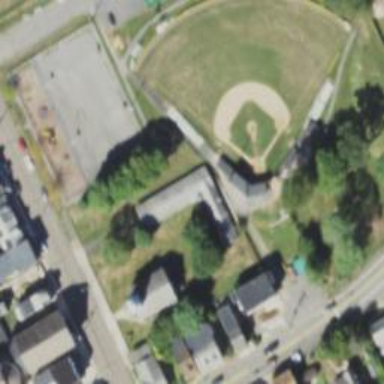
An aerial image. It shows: Baseball pitch for leisure and sports activities.